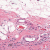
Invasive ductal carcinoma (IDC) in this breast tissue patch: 1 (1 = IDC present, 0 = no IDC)